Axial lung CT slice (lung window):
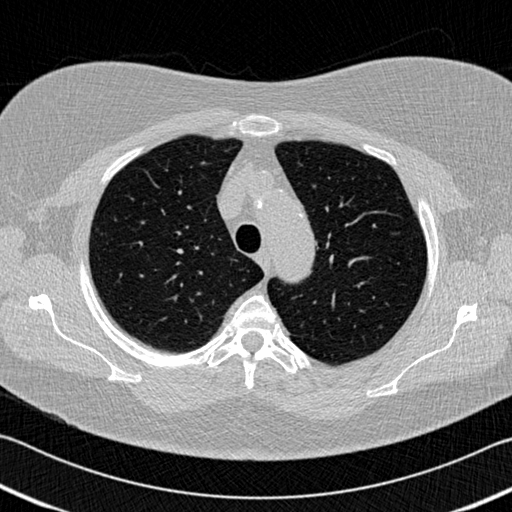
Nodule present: no